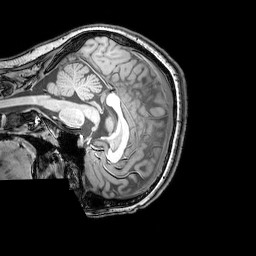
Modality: T1w
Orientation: sagittal
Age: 24
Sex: female
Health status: healthy
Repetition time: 0.081 s
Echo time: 0.037 s